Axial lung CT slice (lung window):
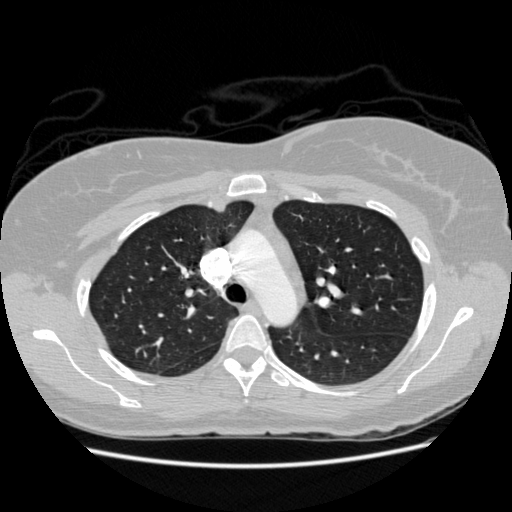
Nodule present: no